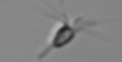
Label: Calciopappus